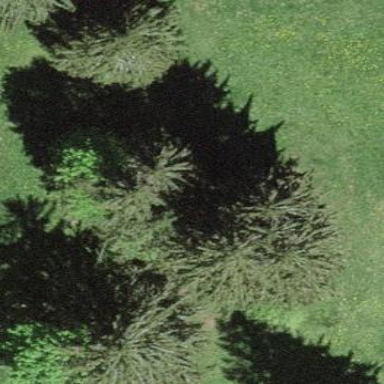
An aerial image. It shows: Beautiful woodland area.